Question: I want to delete all data in "Realtime Database", without increasing "Usage Load" in "Realtime Database".
any idea for deleting that data?
is 420,000+ data in realtime database
Here is image
If you can help me, its very usefull..

<URL>
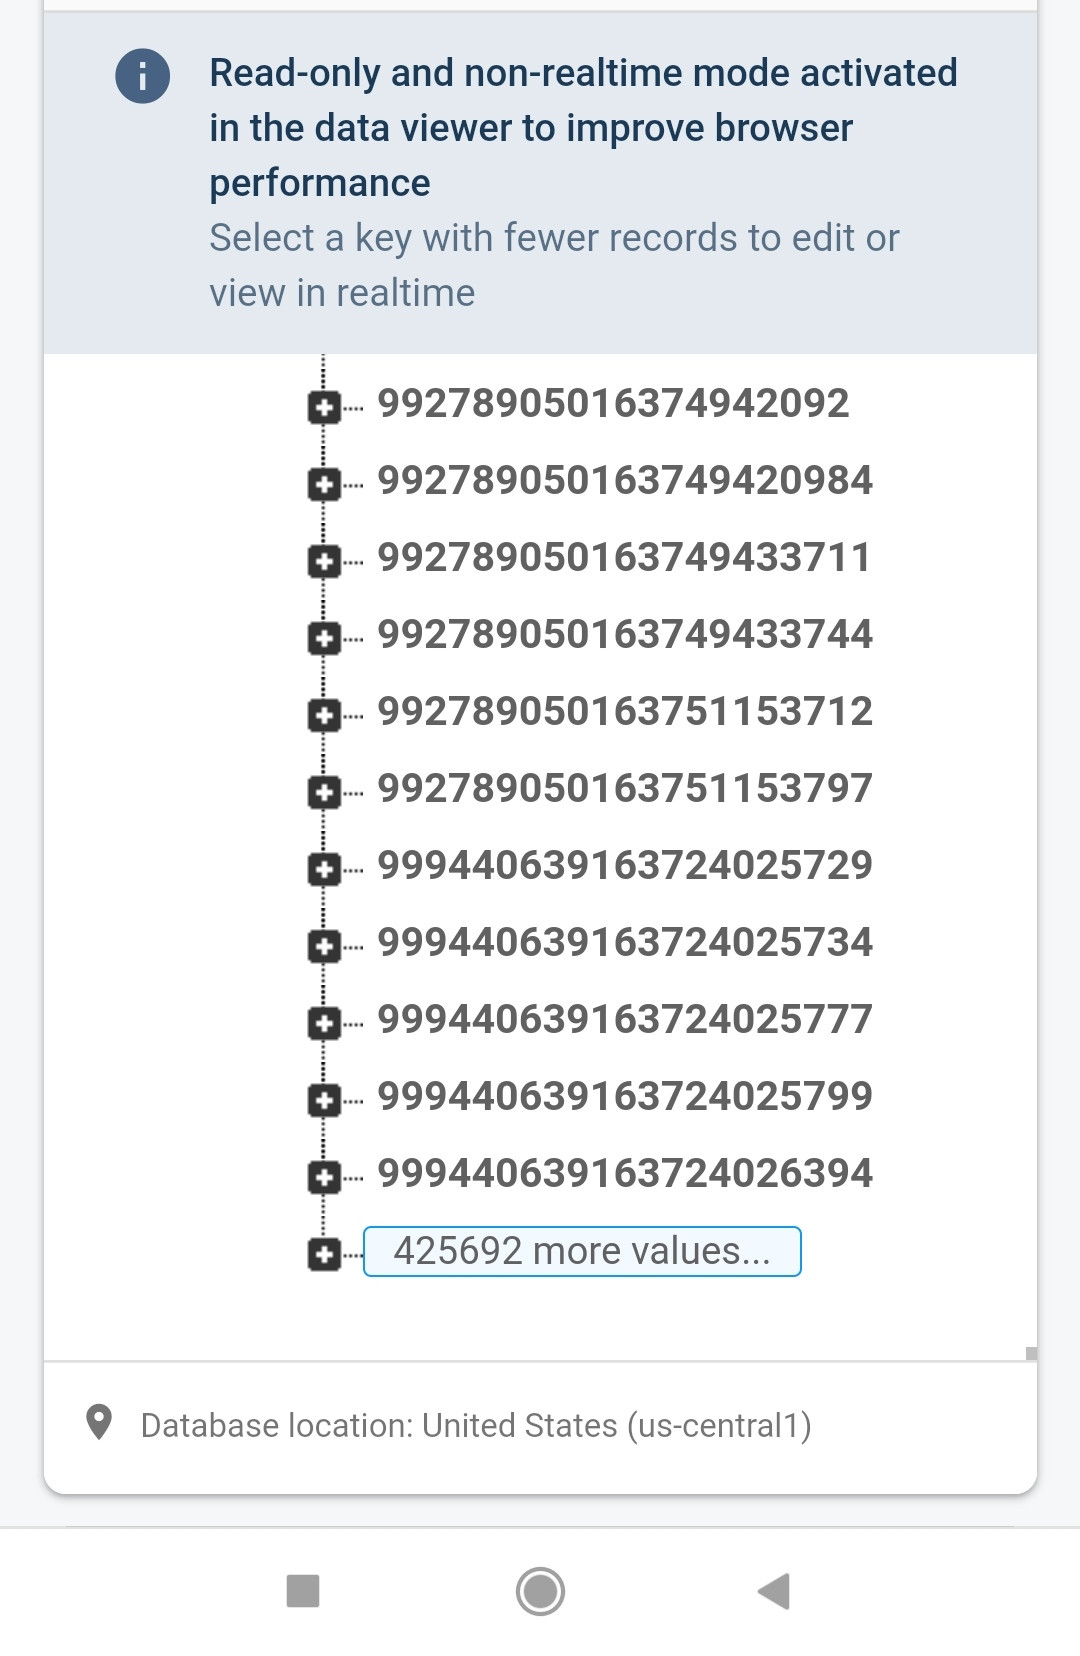
Answer: There is support for deleting large nodes built into the Firebase CLI these days as explained in this blog <URL>:
> If you want to delete a large node, the new recommended approach is to use the <URL>. The CLI automatically detects a large node and performs a chunked delete efficiently.'$ firebase database:remove /path/to/delete'
---
My initial write-up is below. I'm pretty sure the CLI mentioned above implements precisely this approach, so that's likely a faster way to accomplish this, but I'm still leaving this explanation as it may be useful as background.
Deleting data is a write operation, so it's by definition going to put load on the database. Deleting a lot of data causes a lot of load, either as a spike in a short period or (if you spread it out) as a lifted load for a longer period. Spreading the load out is the best way to minimize impact for your regular users.
The best way to delete a long, flat list of keys (as you seem to have) is to:
1. Get a list of that keys, either from a backup of your database (which happens out of band), or by using the shallow parameter on the REST API.
2. Delete the data in reasonable batches, where reasonable depends on the amount of data you store per key. If each key is just a few properties, you could start deleting 100 keys per batch, and check how that impacts the load to determine if you can ramp up to more keys per batch.